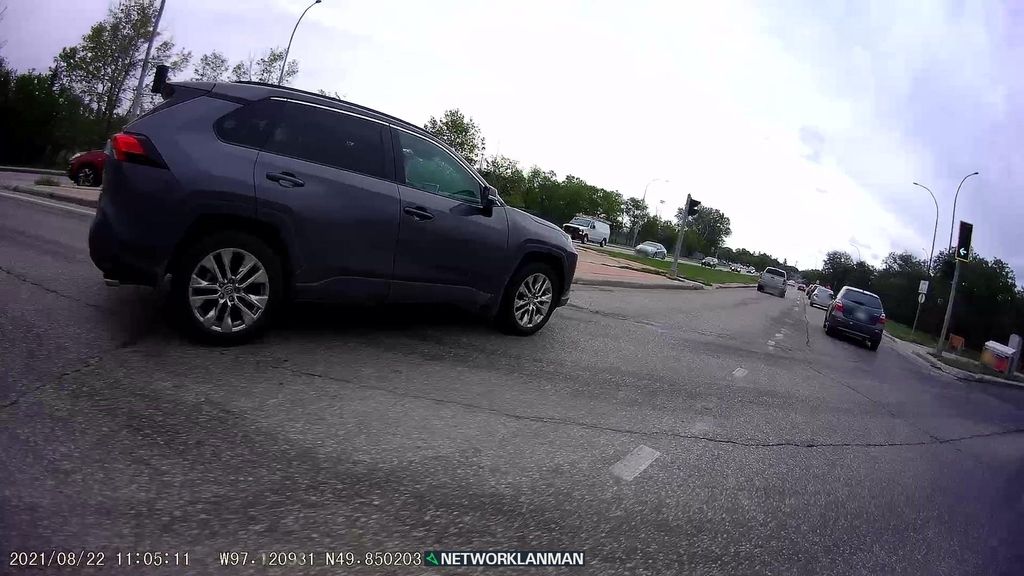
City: winnipeg